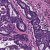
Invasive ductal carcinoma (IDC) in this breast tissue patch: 1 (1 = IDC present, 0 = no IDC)